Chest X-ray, AP view. Patient: 47 years old, sex F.
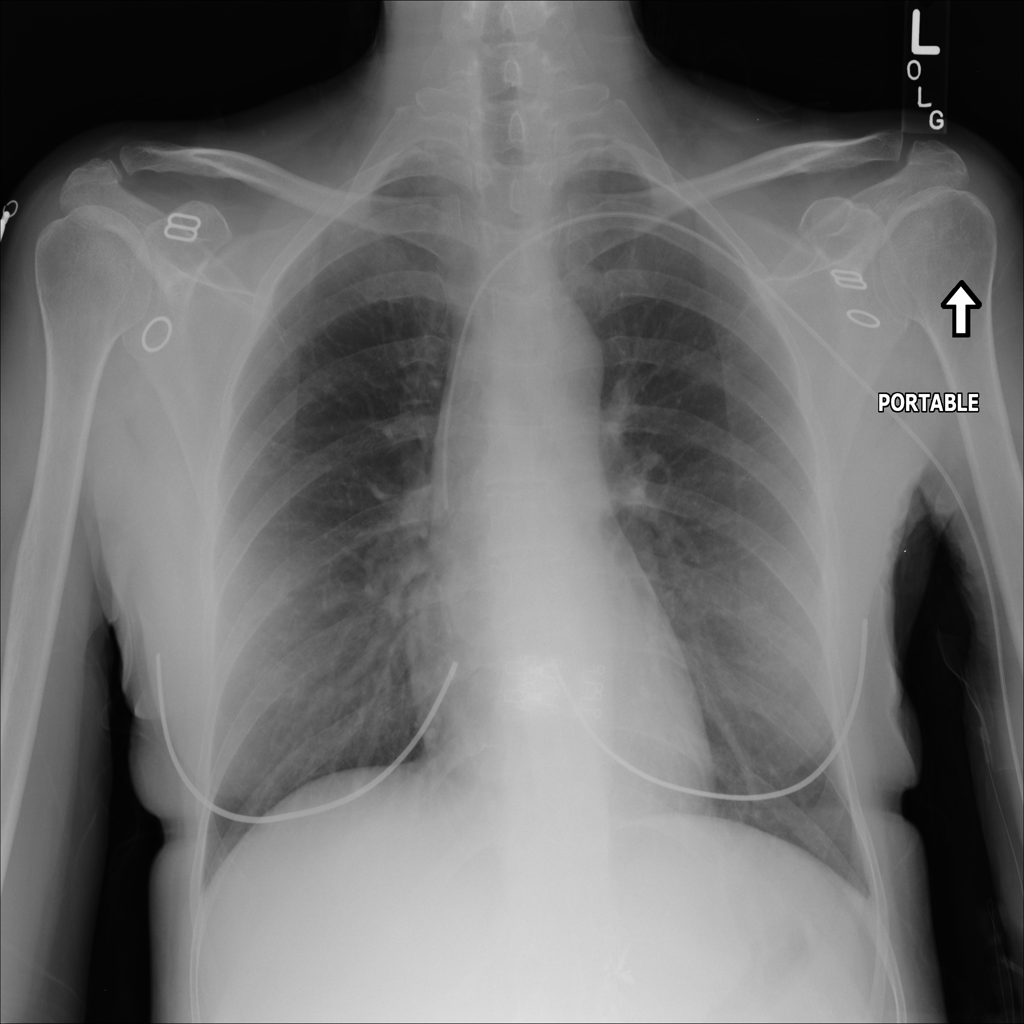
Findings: No Finding